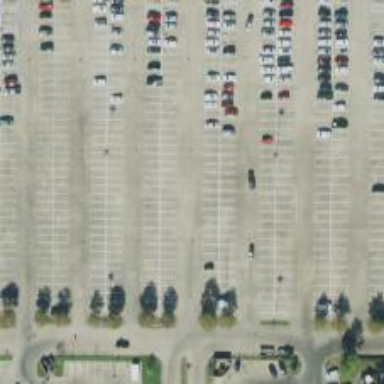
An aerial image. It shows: Parking space.